Question: I am using RecyclerView to display text in CardView but I want to add a Header TextView at the top of the RecyclerView that looks like this:

So I made another layout file "top_header.xml" with just a TextView but I am not sure how to modify the adapter to get both layouts in there.
'''
public class Adapter extends RecyclerView.Adapter<Adapter.ViewHolder> {
List<AdapterData> mItems;
public Adapter() {
super();
mItems = new ArrayList<AdapterData>();
AdapterData data = new AdapterData();
data.setCode("dummytext");
data.setResult("dummytext");
mItems.add(data);
data = new AdapterData();
data.setCode("dummytext");
data.setResult("dummytext");
mItems.add(data);
data = new AdapterData();
data.setCode("dummytext");
data.setResult("dummytext");
mItems.add(data);
data = new AdapterData();
data.setCode("dummytext");
data.setResult("dummytext");
mItems.add(data);
data = new AdapterData();
data.setCode("dummytext");
data.setResult("dummytext");
mItems.add(data);
}
@Override
public int getItemViewType(int position) {
int viewType = 0;
return viewType;
}
@Override
public ViewHolder onCreateViewHolder(ViewGroup parent, int viewType) {
if (viewType == 0) {
return new ViewHolder(LayoutInflater.from(parent.getContext()).inflate(R.layout.top_textview, parent, false));
}
return new ViewHolder(LayoutInflater.from(parent.getContext()).inflate(R.layout.recycler_view_card_item, parent, false));
}
@Override
public void onBindViewHolder(ViewHolder viewHolder, int position) {
AdapterData data = mItems.get(position);
viewHolder.code.setText(data.getCode());
viewHolder.result.setText(data.getResult());
}
@Override
public int getItemCount() {
return mItems.size();
}
class ViewHolder1 extends RecyclerView.ViewHolder{
public TextView header;
public ViewHolder1(View itemView) {
super(itemView);
header = (TextView)itemView.findViewById(R.id.header_textview);
}
}
class ViewHolder2 extends RecyclerView.ViewHolder{
public TextView code;
public TextView result;
public ViewHolder2(View itemView) {
super(itemView);
code = (TextView)itemView.findViewById(R.id.sims_code);
result = (TextView)itemView.findViewById(R.id.sims_result);
}
}
}
'''
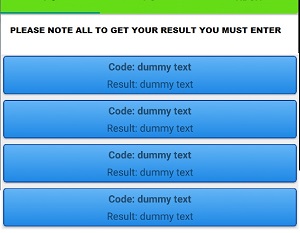
Answer: If you want to add multiple types of views (more than 2 types) and not just a 'header' and "normal" 'item', <URL>.
There are two relatively simple libraries that you can use for that:
1. RecyclerViewHeader - super simple to use, but uses a bit "hacky" approach, that sometimes can cause problems. Suitable for relatively simple headers.
2. HeaderRecyclerView - Suitable for any type of header. Implements approach mentioned by CommonsWare to inflate two types of views. A bit more difficult to use than RecyclerViewHeader but nothing too hard to use on a daily basis.
<URL>'RecyclerView'